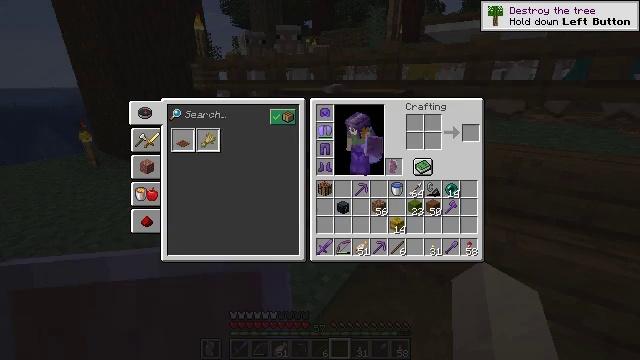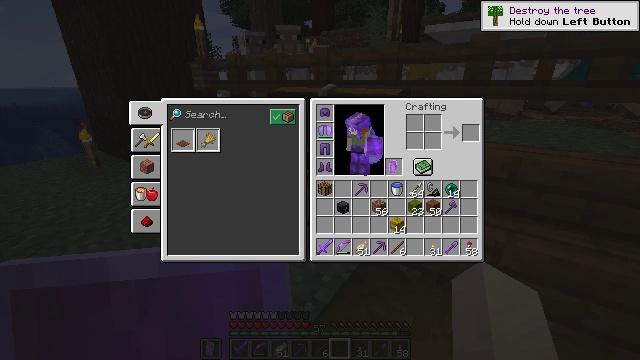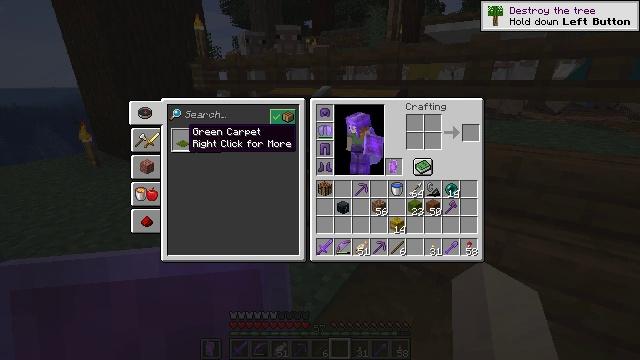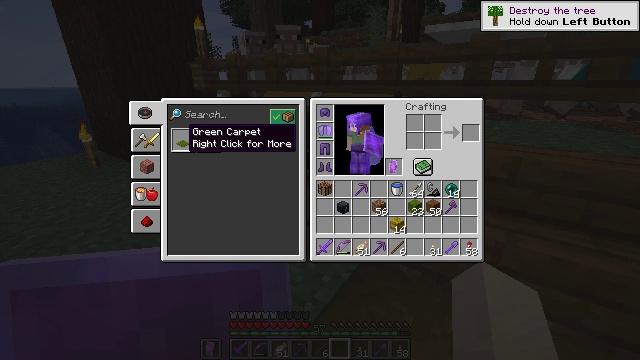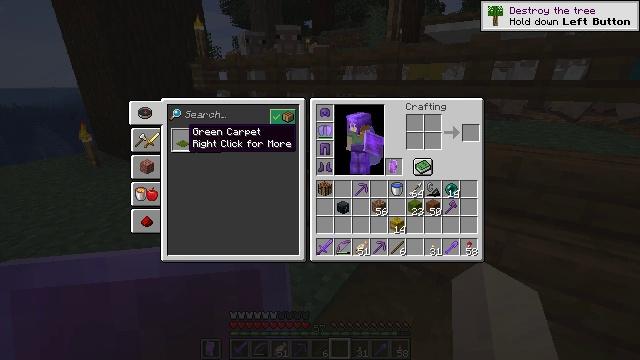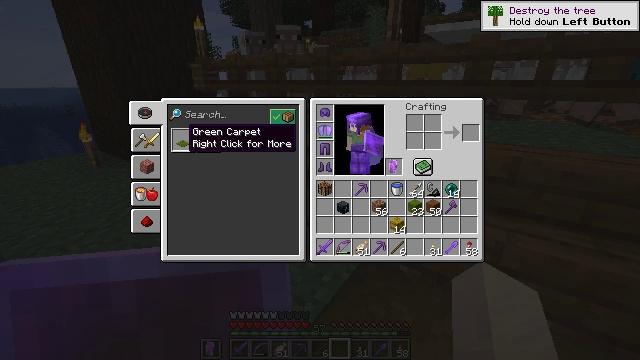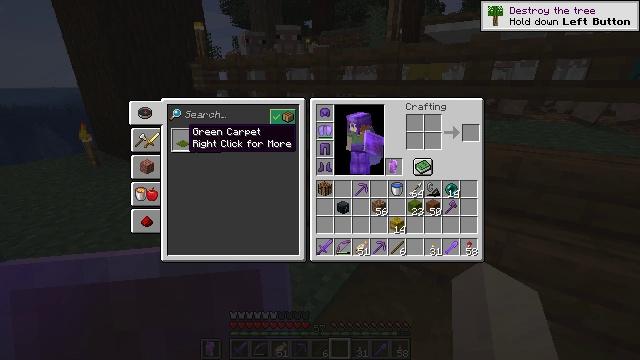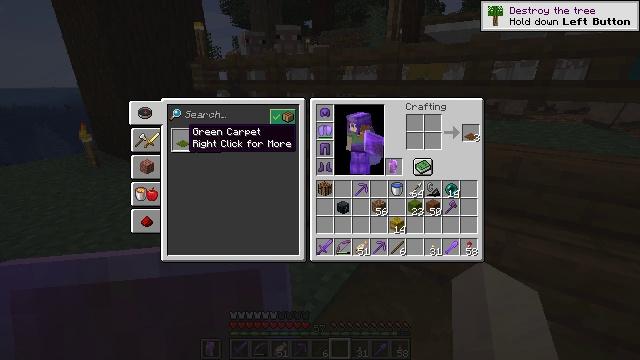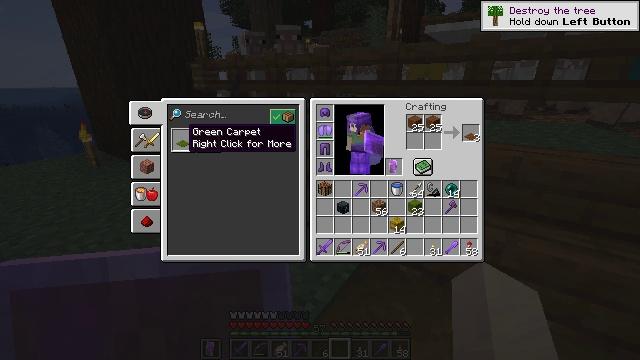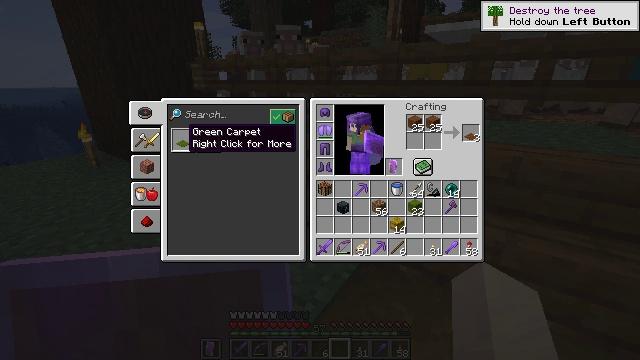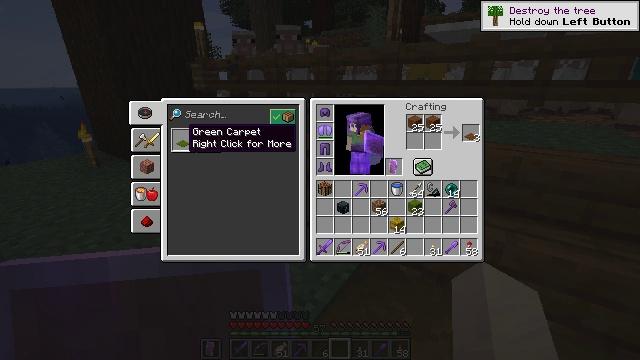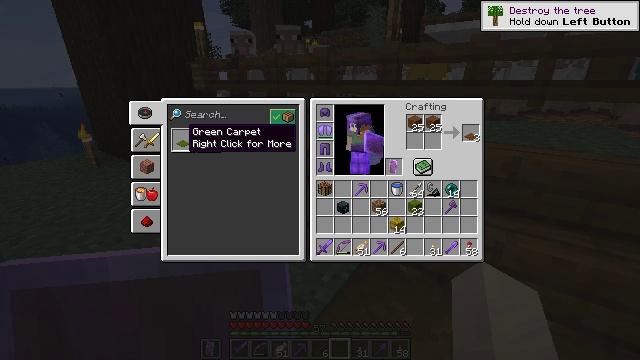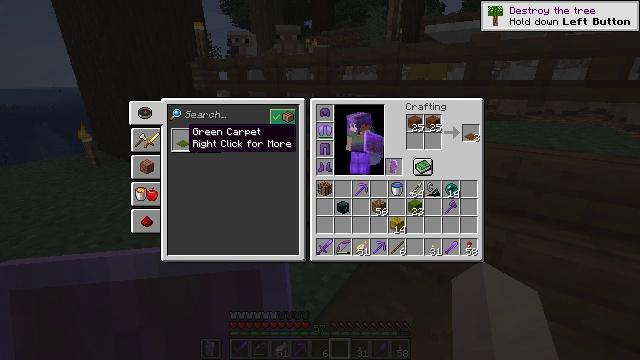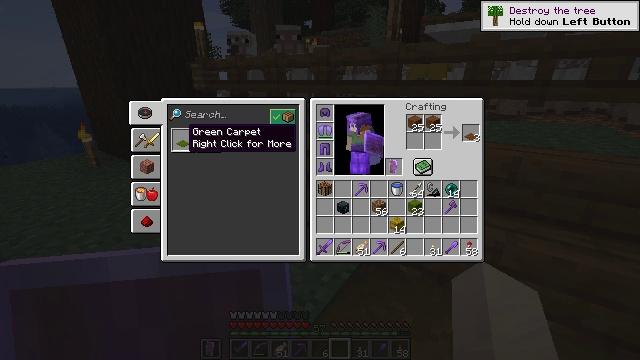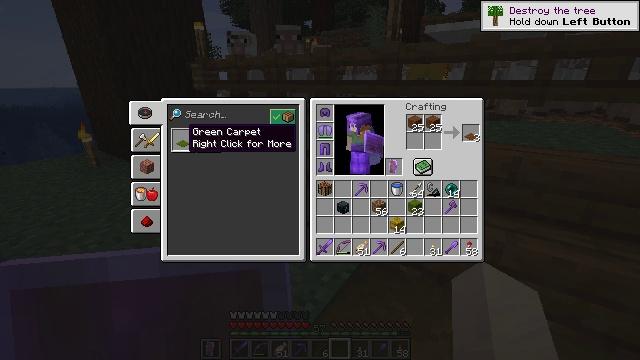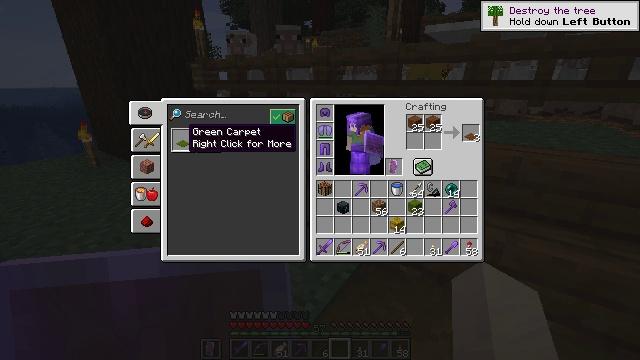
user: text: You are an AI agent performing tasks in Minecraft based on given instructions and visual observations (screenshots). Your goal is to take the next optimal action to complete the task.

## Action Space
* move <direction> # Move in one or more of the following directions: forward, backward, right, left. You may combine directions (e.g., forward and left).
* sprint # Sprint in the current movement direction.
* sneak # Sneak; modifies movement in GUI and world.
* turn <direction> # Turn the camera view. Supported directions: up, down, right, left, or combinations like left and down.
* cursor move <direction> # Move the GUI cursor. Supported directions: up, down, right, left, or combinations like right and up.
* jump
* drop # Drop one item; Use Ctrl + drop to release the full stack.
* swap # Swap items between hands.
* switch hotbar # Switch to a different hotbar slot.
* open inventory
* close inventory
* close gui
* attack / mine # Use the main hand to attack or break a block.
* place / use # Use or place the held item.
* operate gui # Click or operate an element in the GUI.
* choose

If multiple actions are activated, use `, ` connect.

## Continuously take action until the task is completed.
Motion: motion action
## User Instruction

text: Interact with the crafting table to make a green carpet.
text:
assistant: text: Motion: open gui
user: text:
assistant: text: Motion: sneak, cursor move up, operate gui
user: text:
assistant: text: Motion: no_op
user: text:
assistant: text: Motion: no_op
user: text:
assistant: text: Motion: no_op
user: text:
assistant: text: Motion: no_op
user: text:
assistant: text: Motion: no_op
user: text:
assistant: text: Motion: no_op
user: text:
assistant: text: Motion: no_op
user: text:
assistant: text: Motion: no_op
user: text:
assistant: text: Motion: no_op
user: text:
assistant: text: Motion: no_op
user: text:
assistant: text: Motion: no_op
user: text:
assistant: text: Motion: no_op
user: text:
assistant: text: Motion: no_op
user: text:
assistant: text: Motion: no_op
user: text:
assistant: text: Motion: no_op
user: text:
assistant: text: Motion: no_op
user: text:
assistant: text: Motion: no_op
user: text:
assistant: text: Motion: no_op
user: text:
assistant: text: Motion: no_op
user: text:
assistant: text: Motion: sneak
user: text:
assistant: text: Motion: sneak
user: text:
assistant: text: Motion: sneak
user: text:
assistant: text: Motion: sneak, operate gui
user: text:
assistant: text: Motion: sneak, operate gui
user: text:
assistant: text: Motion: sneak, operate gui
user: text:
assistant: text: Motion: sneak
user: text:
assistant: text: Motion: sneak
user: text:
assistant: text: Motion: sneak